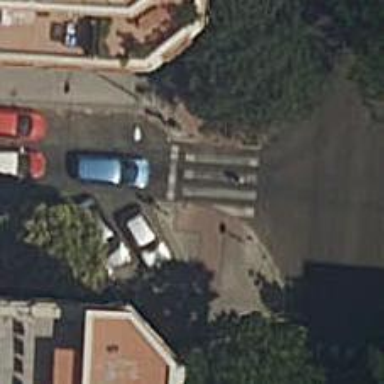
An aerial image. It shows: Crossing with traffic signals.